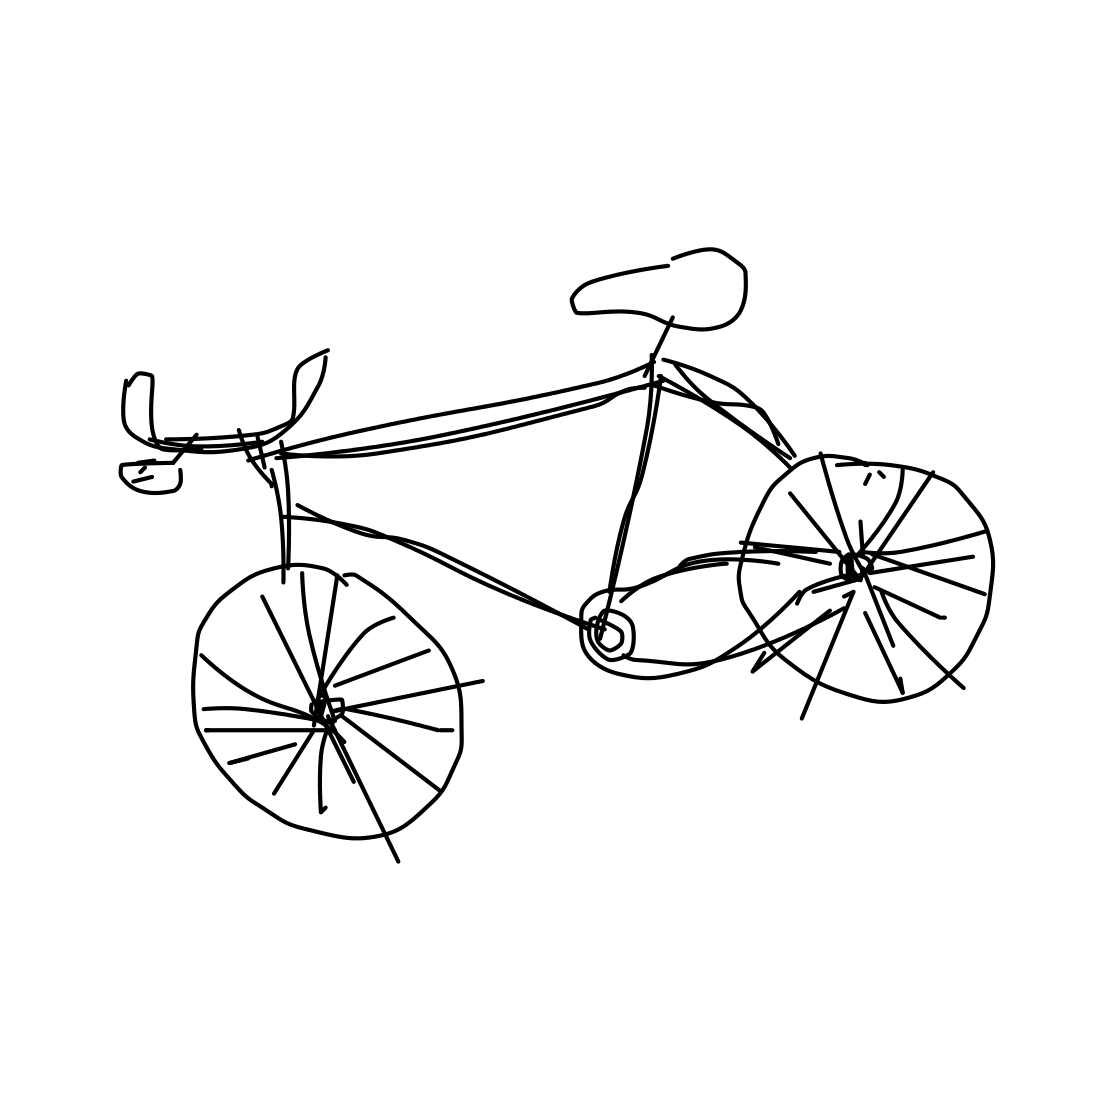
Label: bicycle